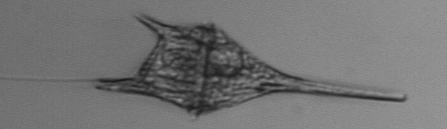
Label: Tripos_lineatus